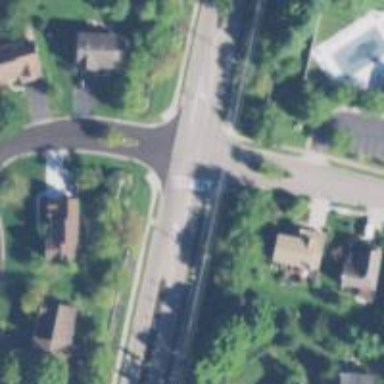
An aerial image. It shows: Tertiary road surrounded by residential properties.